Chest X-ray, PA view. Patient: 27 years old, sex M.
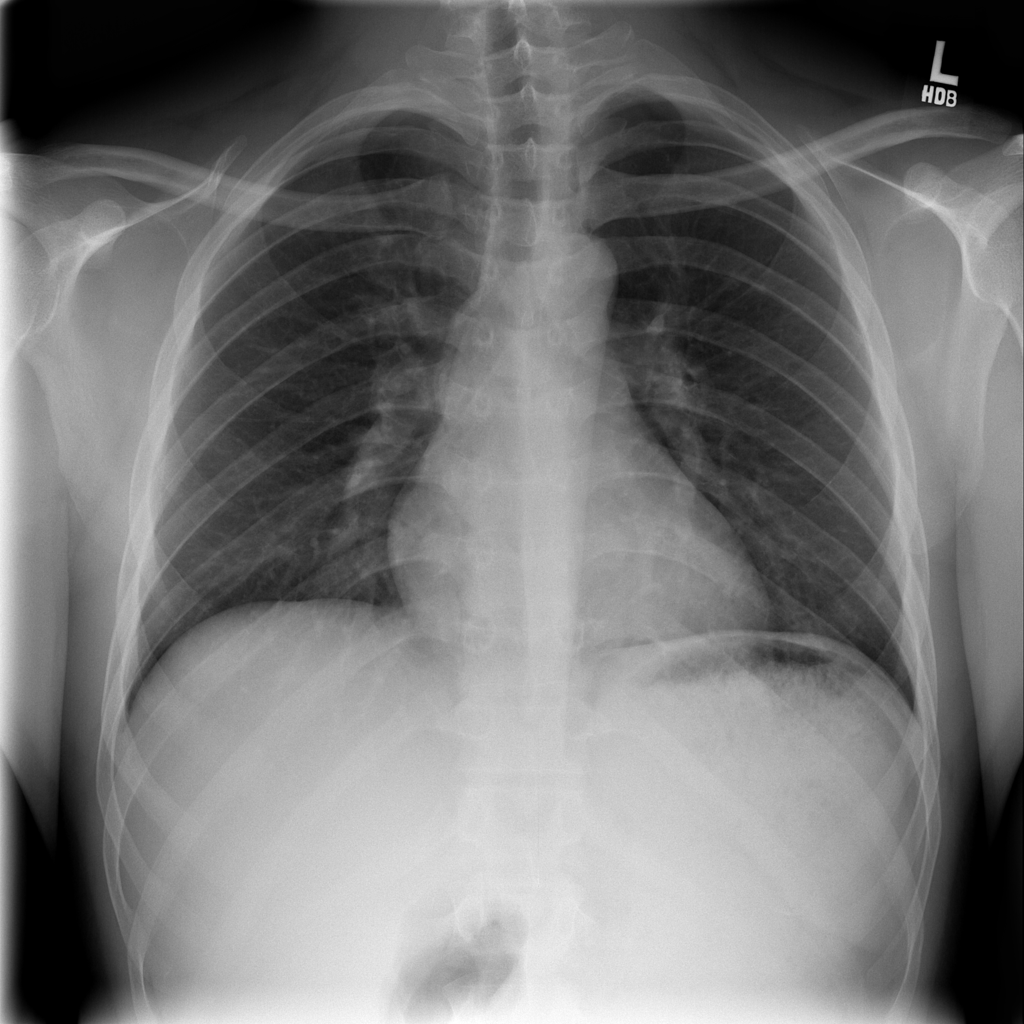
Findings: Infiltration